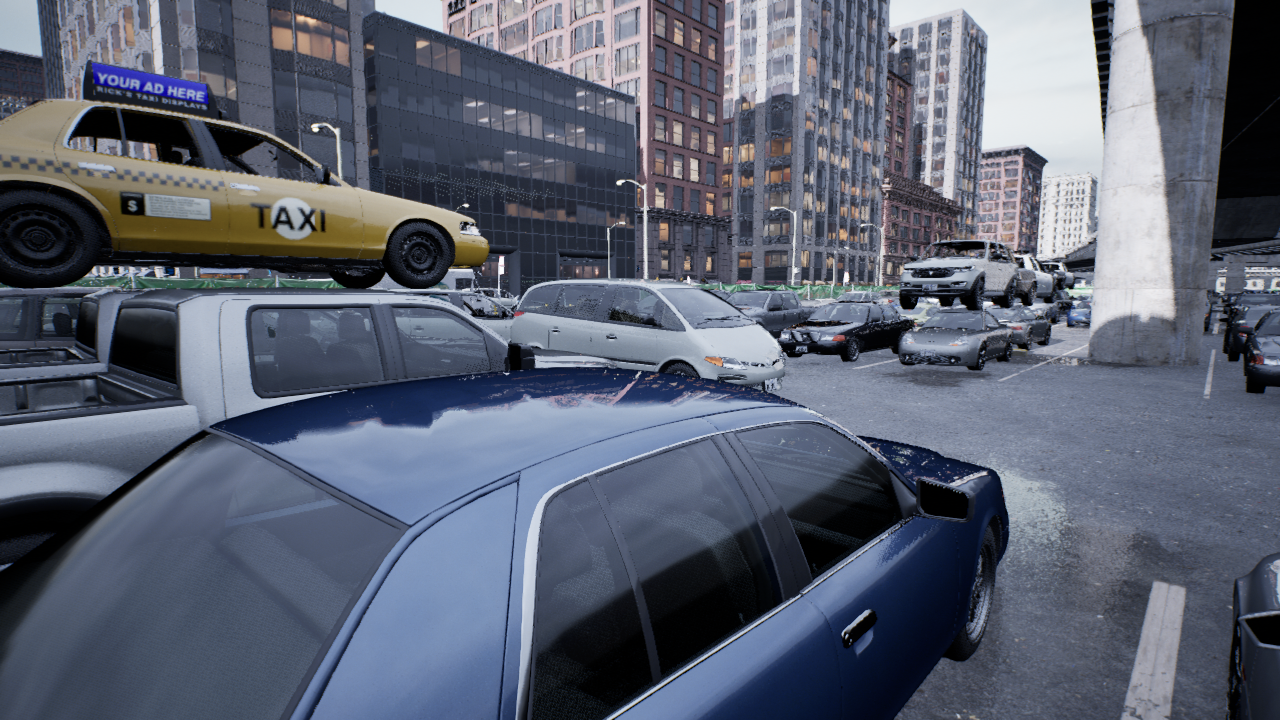
Venue: arterial
Lighting: overcast
Vehicle rig: minivan